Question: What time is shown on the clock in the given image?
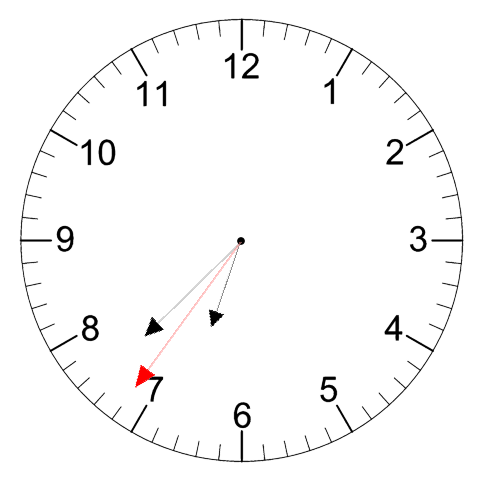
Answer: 06:37:36